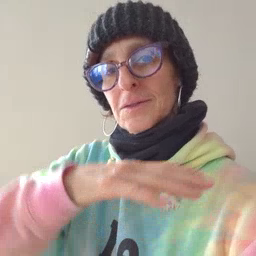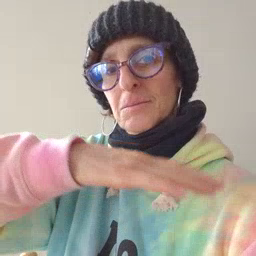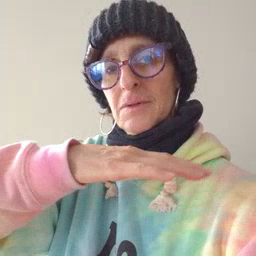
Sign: table